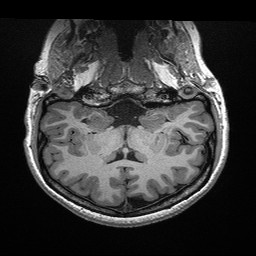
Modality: T1w
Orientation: sagittal
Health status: healthy
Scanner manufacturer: siemens
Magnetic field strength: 3 T
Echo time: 0.00298 s